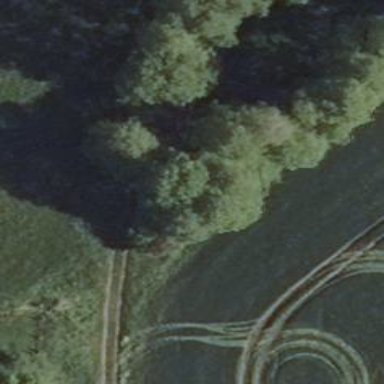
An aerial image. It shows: Row of trees in natural setting.